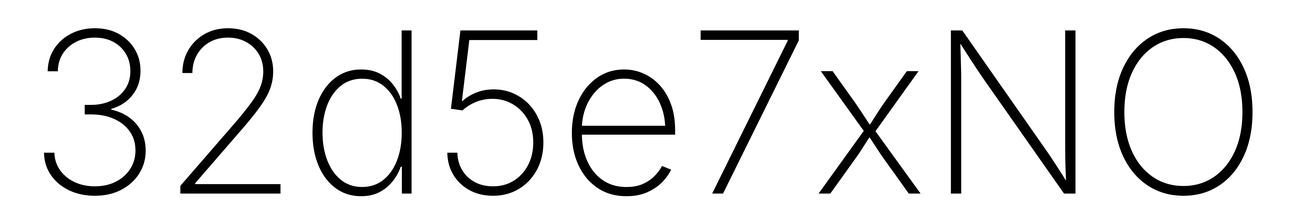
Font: Inter_ExtraLight